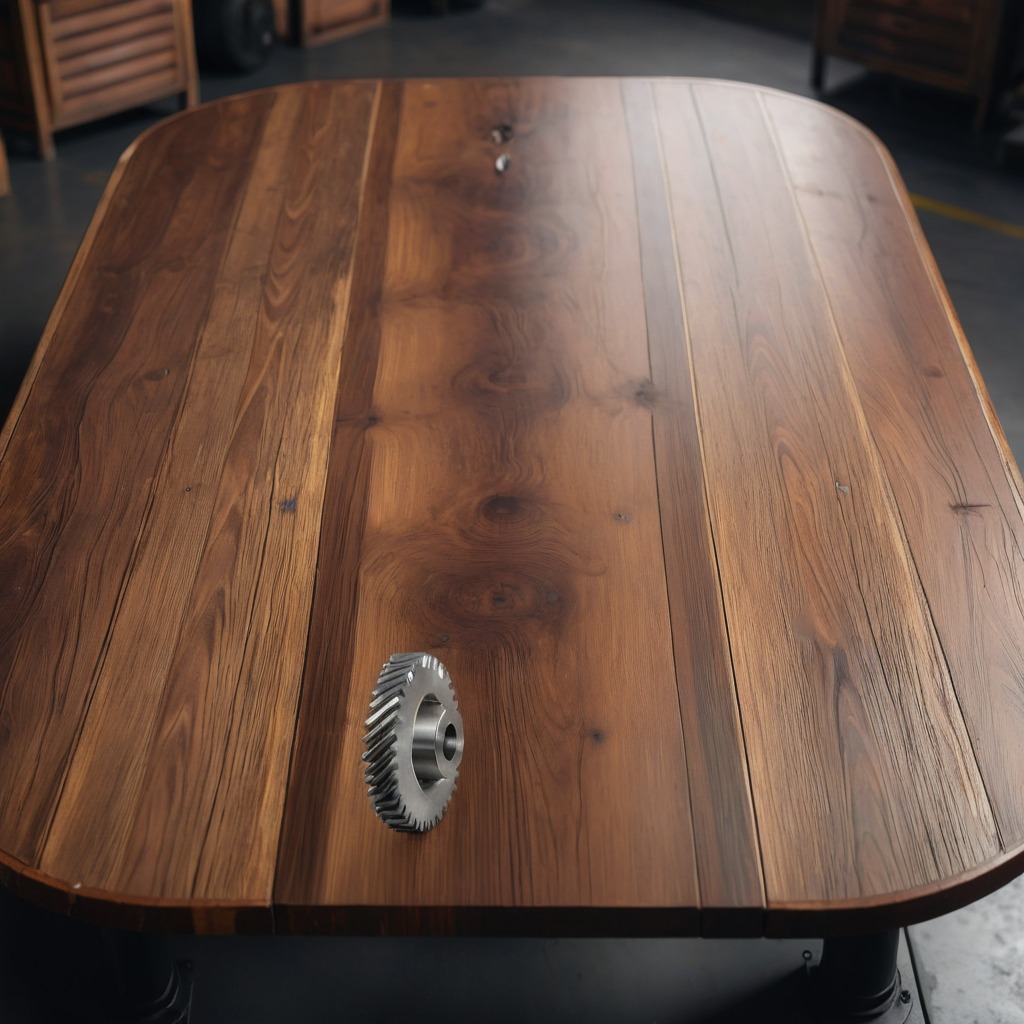
A steel gear with teeth is lying on the wooden table.